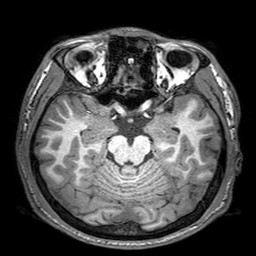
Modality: T1w
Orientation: coronal
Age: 19
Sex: male
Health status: healthy
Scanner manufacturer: philips
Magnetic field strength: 3 T